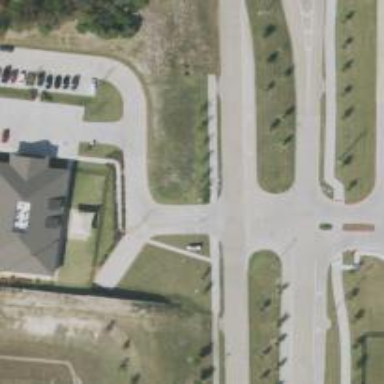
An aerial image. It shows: Secondary link road.